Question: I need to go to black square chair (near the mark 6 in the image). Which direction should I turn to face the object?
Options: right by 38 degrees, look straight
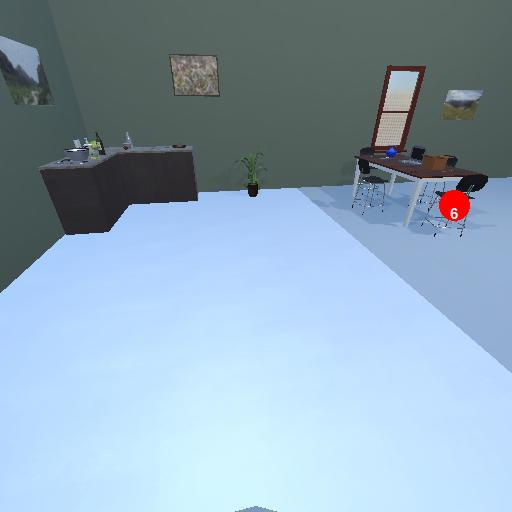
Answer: right by 38 degrees